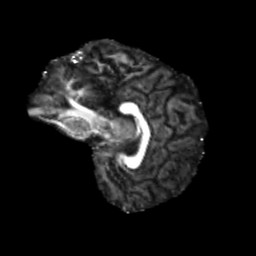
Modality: FA
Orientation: sagittal
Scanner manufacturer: siemens
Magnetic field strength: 3 T
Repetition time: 4 s
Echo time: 0.0594 s